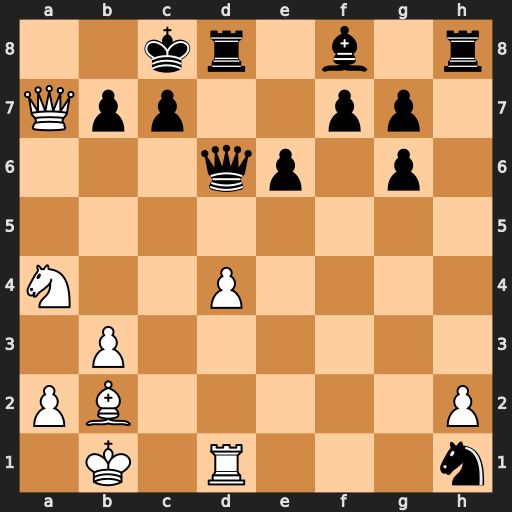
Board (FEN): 2kr1b1r/Qpp2pp1/3qp1p1/8/N2P4/1P6/PB5P/1K1R3n
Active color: w
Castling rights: -
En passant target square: -
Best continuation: Nc5 Qa6 Nxa6